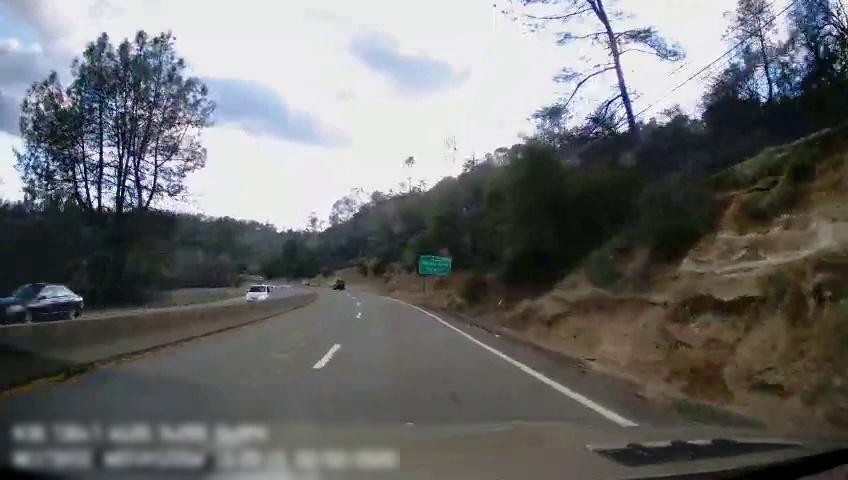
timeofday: Day
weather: Sunny
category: Drivable Space
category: Drivable Space
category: Vehicles | Car
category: Vehicles | Car
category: Vehicles | SUV
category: Lanes | Alternate Lane
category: Lanes | Current Lane
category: Lanes | Alternate Lane
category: Traffic | Signs